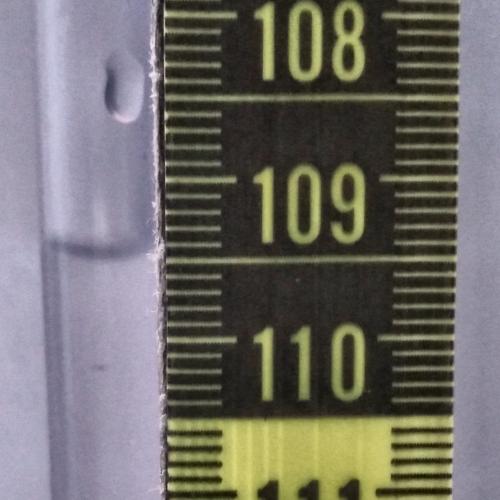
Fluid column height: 109.4 cm